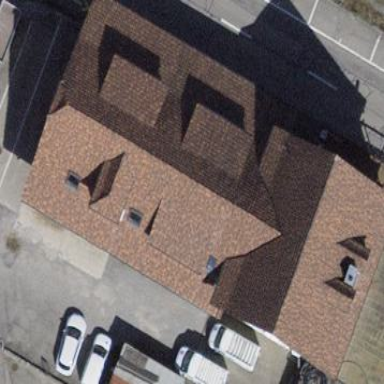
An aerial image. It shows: Restaurant building.